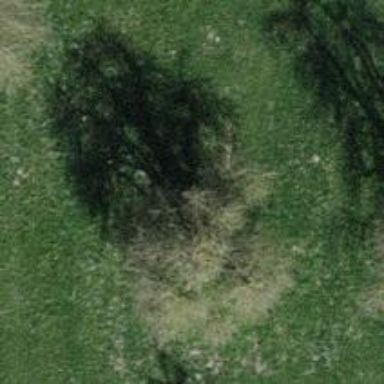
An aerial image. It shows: Single tag "natural: tree."